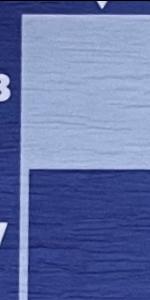
Label: Empty